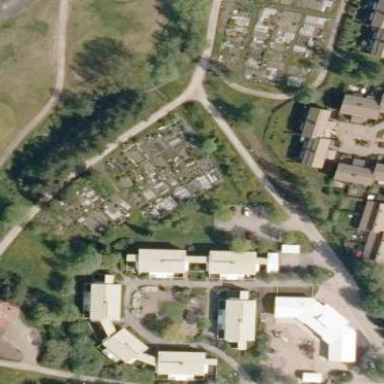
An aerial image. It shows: Area designated for allotments.